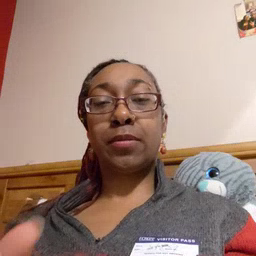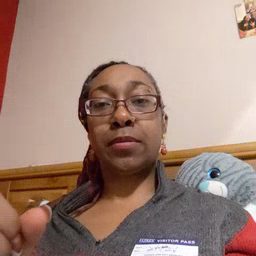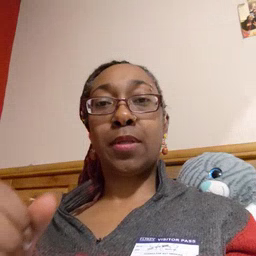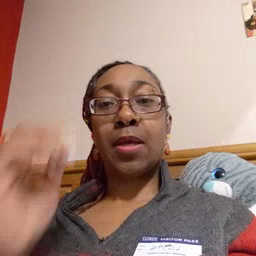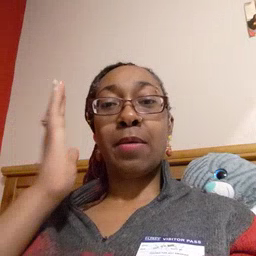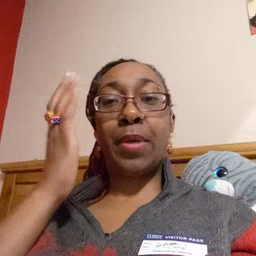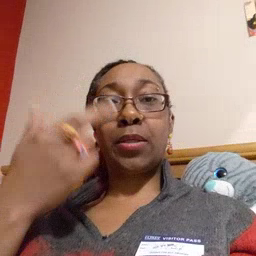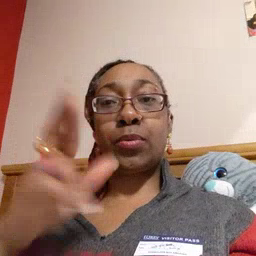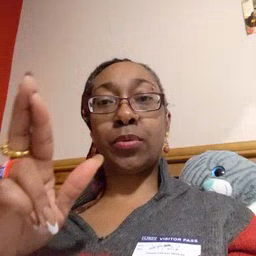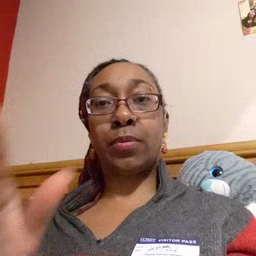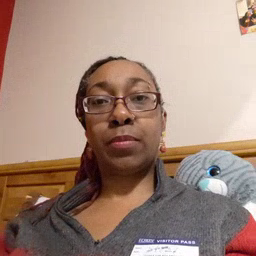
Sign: bedroom